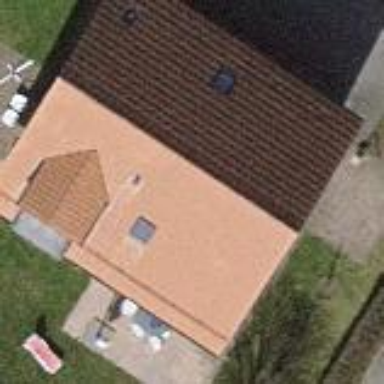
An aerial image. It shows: Simple house.